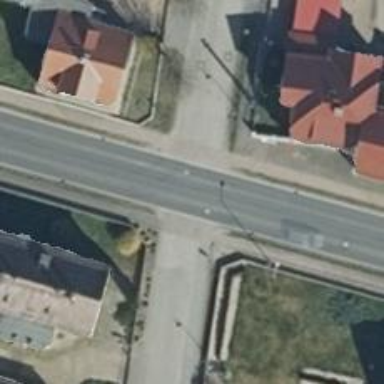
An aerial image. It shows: Asphalt road classified as primary highway.